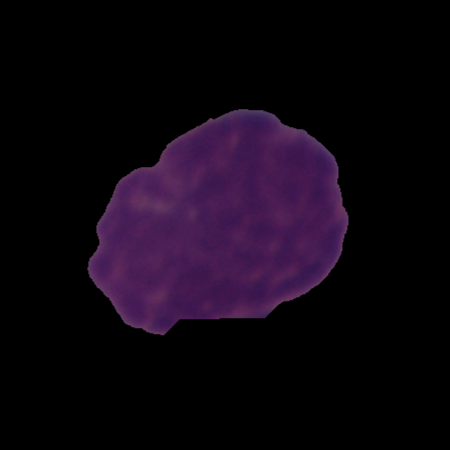
Label: cancer